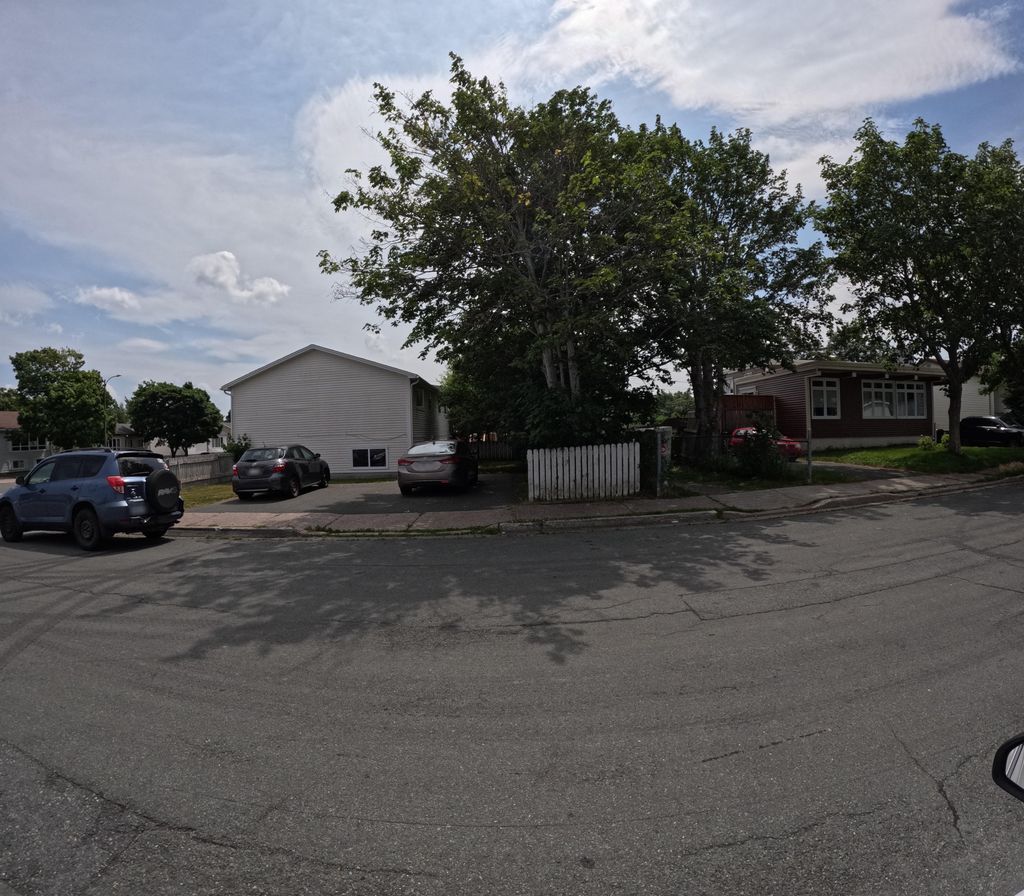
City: st_johns